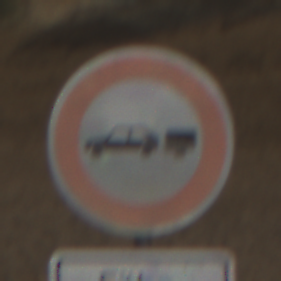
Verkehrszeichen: VerbotPersonenkraftwagenMitAnhaenger
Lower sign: SonstigeFahrzeugePersonengruppenFrei4
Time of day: MorningAfternoon
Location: Outdoor (Nature)
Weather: PartlyCloudy
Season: NotSpecified
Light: Natural